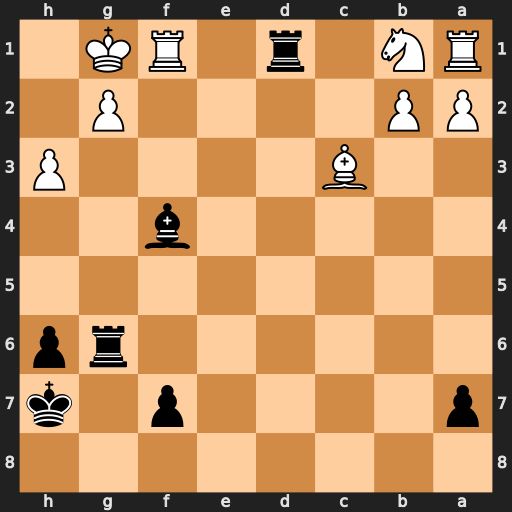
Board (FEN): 8/p4p1k/6rp/8/5b2/2B4P/PP4P1/RN1r1RK1
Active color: b
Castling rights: -
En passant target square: -
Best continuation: Be3+ Kh2 Rxf1